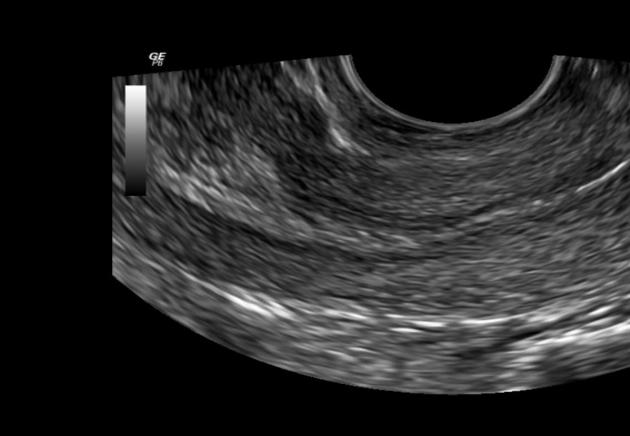
Label: notinfected